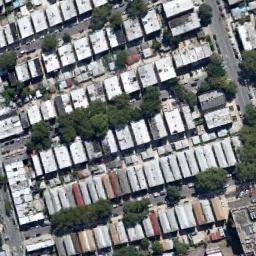
Label: residential